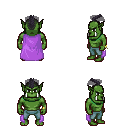
a pixel art fantasy rpg character, male body template, orc, green skin, lavender cape, teal pants, raven short mohawk hairstyle, bracelets, four views (front, back, left, right), 2x2 character sprite sheet, small pixel art, hard edges, no anti-aliasing